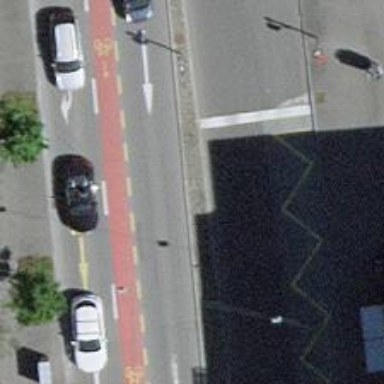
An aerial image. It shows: Bus stop with stop position for public transport.